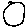
Label: circle